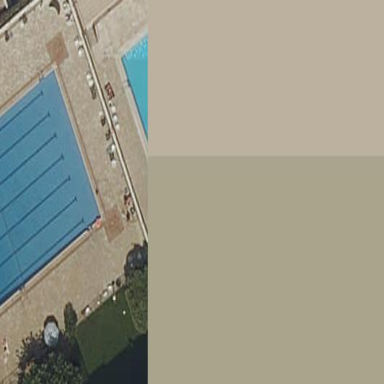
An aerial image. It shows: Swimming pool located in leisure land.